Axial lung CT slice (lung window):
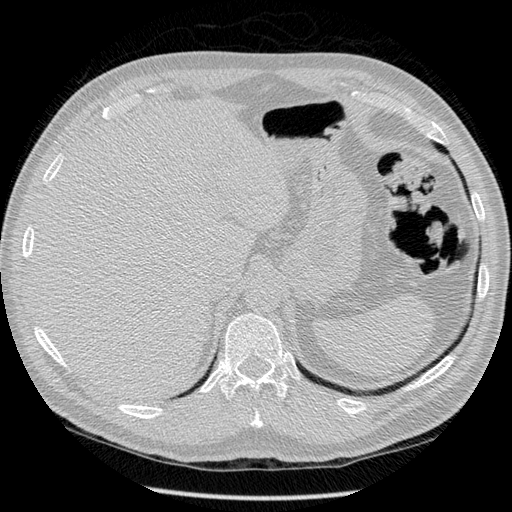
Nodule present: no